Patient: sex M, age 17
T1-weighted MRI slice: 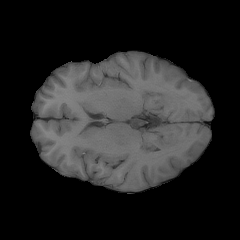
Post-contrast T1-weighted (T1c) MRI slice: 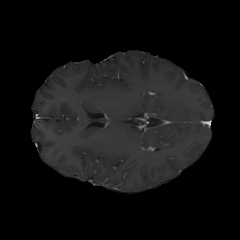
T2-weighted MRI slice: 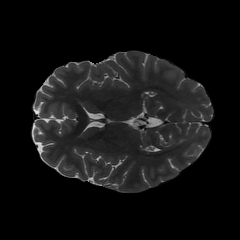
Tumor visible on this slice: no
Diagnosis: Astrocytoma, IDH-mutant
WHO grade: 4